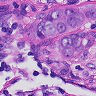
Metastatic tissue present: yes